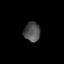
Tissue: prostate
Cell type: NK cells
Senescence score: 0.3344
Nuclear area (px): 315
Mean DAPI intensity: 78.857